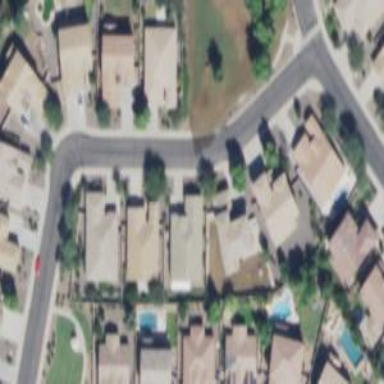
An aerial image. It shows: Residential road.